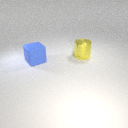
large yellow metal cylinder to the right of large blue rubber cube